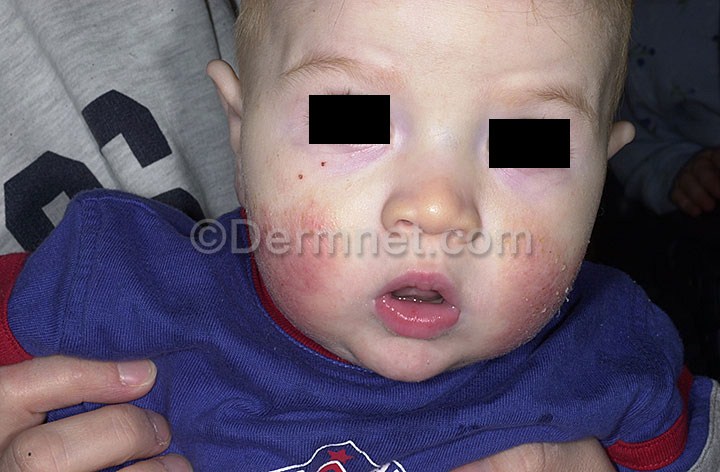
Disease: Atopic Dermatitis Photos